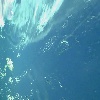
Label: water